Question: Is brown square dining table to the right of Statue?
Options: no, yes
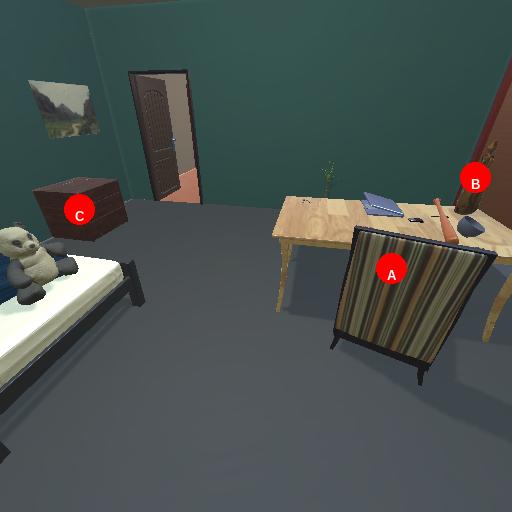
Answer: no